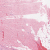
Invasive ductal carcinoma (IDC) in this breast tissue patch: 0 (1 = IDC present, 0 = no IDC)